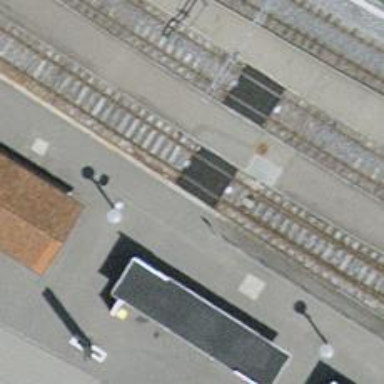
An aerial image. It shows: Railway switch.